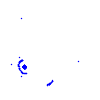
Particle: pion